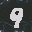
Label: 9